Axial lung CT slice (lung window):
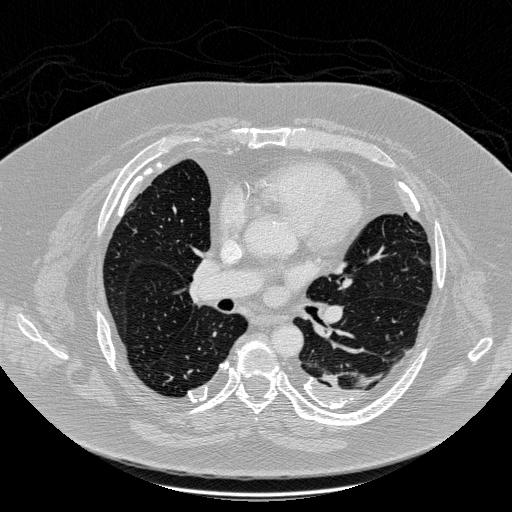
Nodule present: yes
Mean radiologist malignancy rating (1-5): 2.667